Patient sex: F
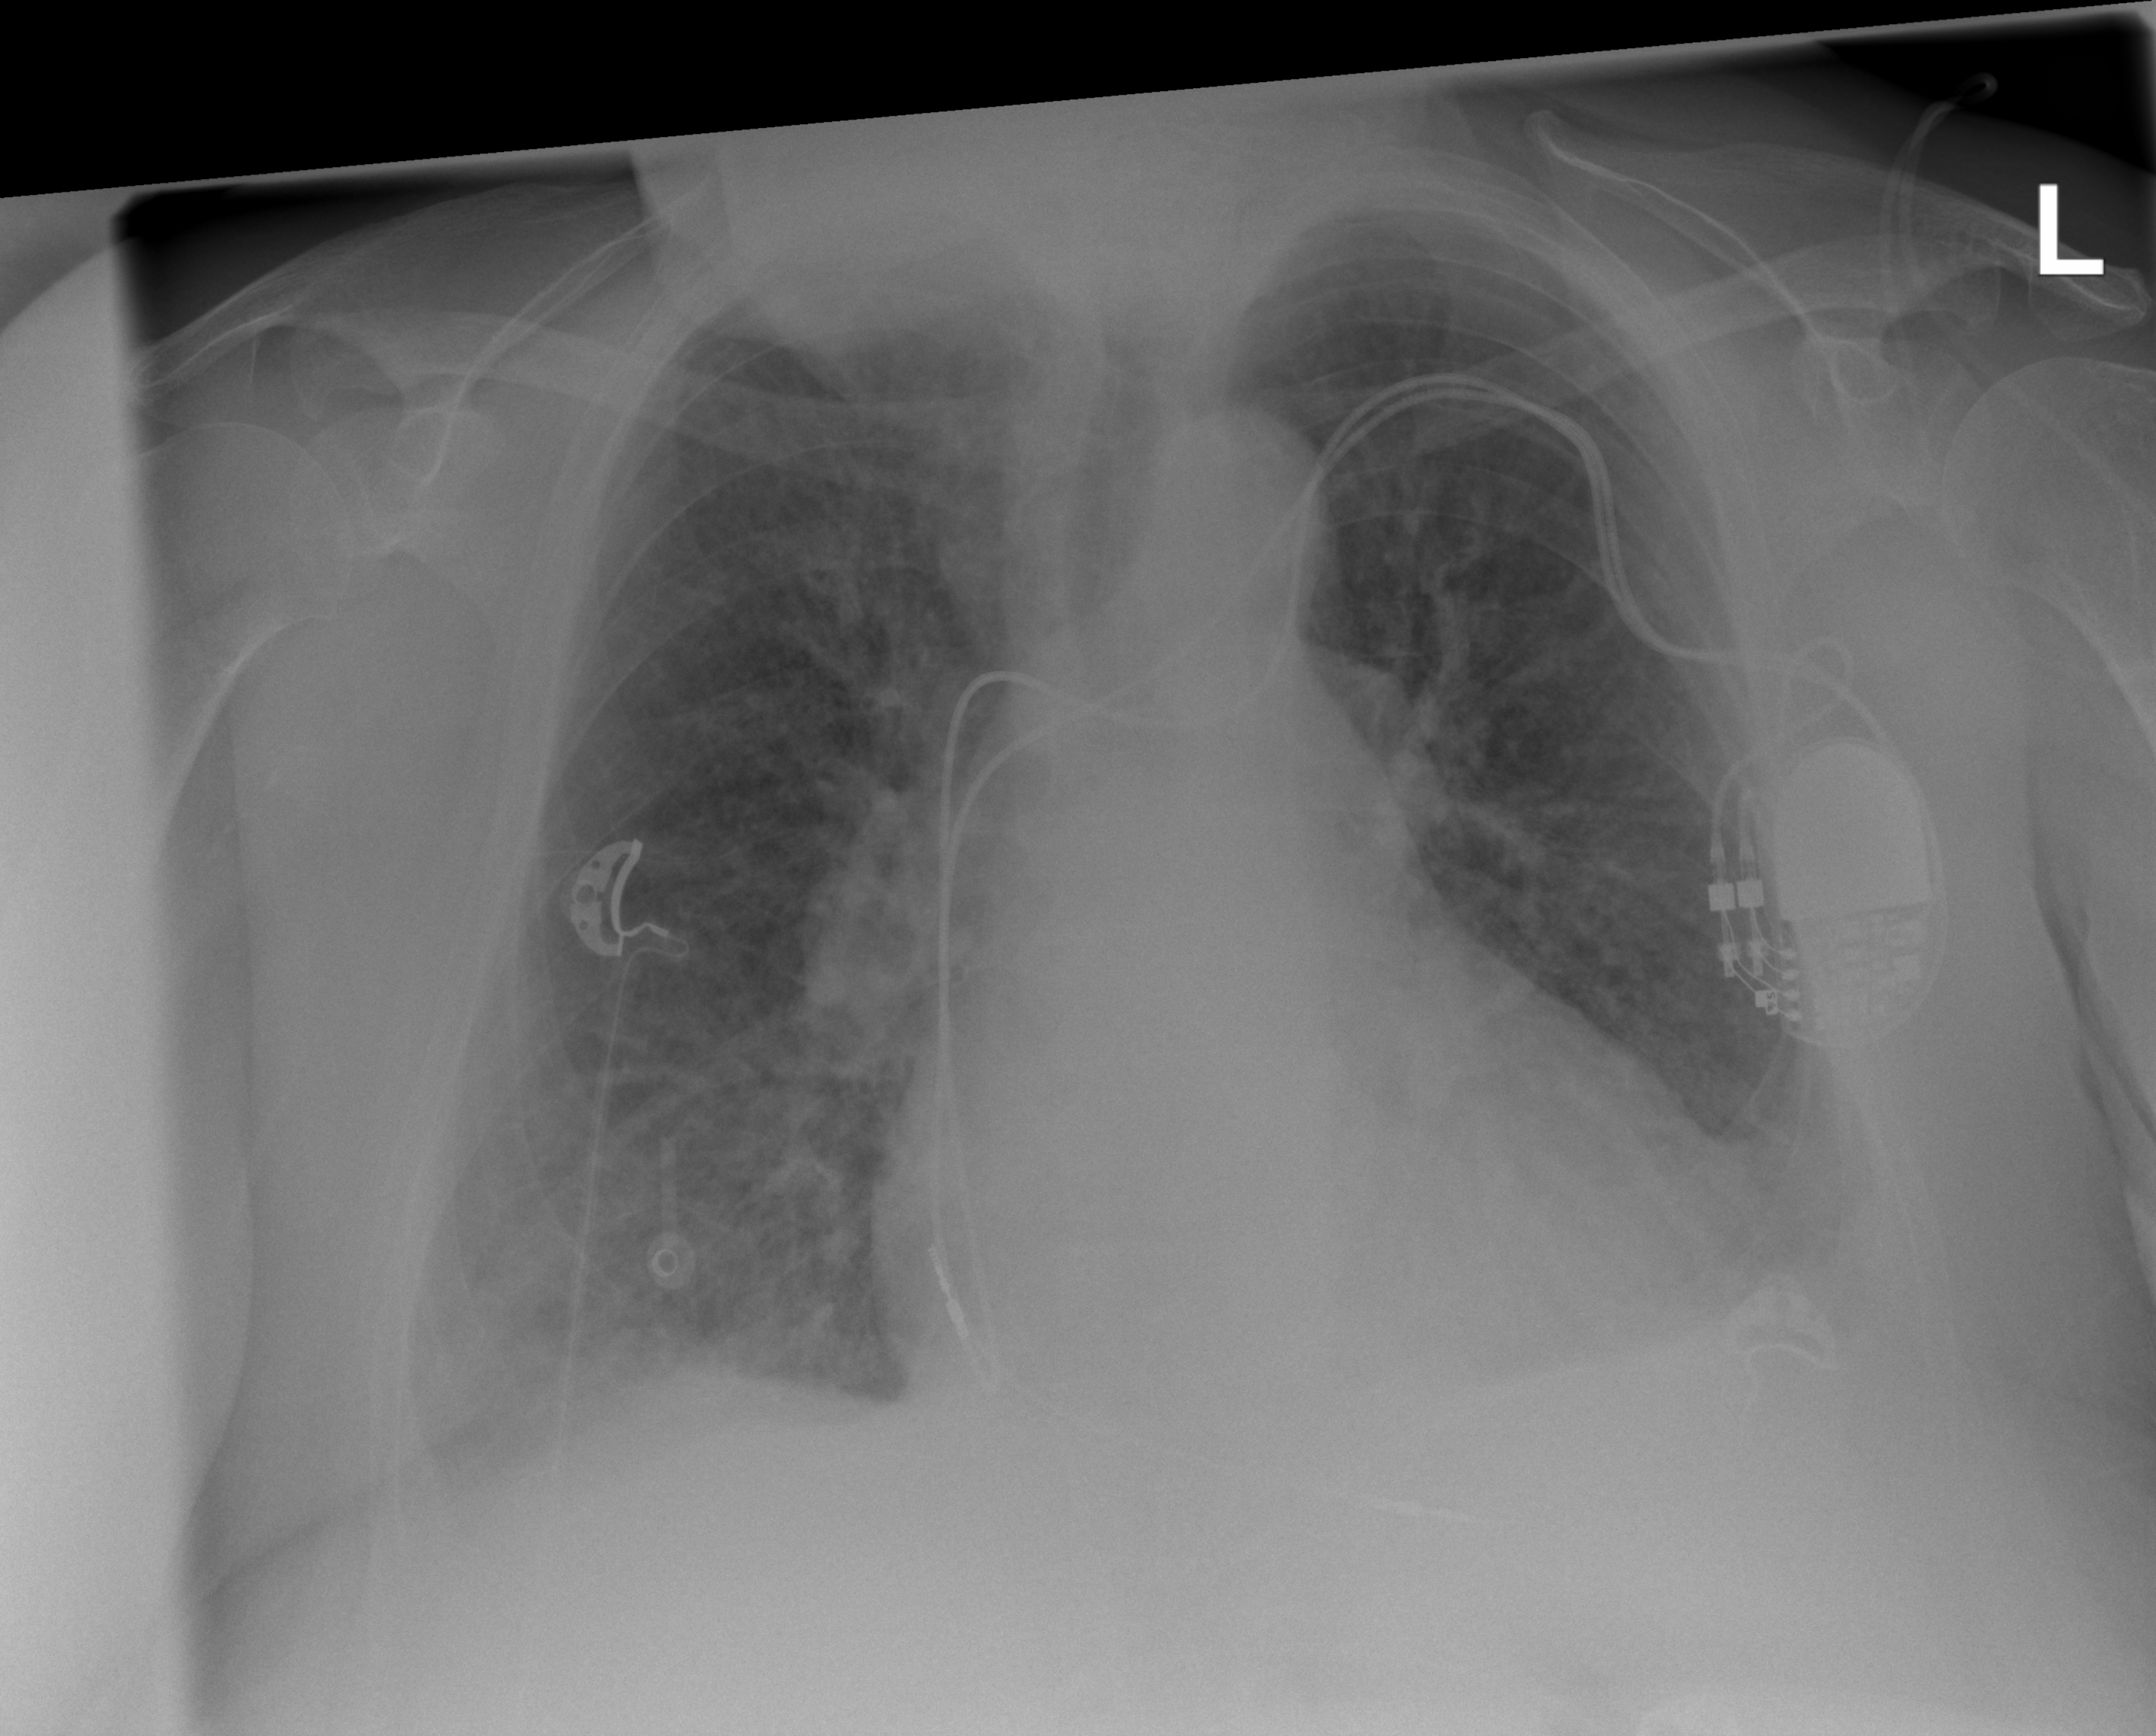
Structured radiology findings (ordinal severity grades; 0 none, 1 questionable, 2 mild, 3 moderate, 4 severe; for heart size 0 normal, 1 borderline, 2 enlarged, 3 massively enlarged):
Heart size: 2
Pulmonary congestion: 3
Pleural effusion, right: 2
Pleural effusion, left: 2
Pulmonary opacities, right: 2
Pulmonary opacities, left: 0
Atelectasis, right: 2
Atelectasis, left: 2